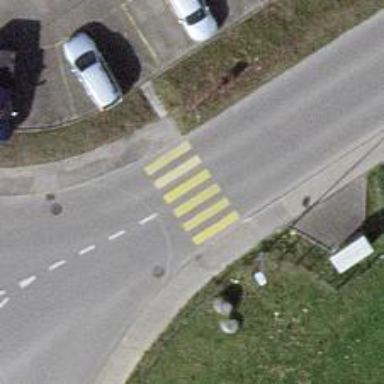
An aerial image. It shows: Uncontrolled zebra crossing on the road.